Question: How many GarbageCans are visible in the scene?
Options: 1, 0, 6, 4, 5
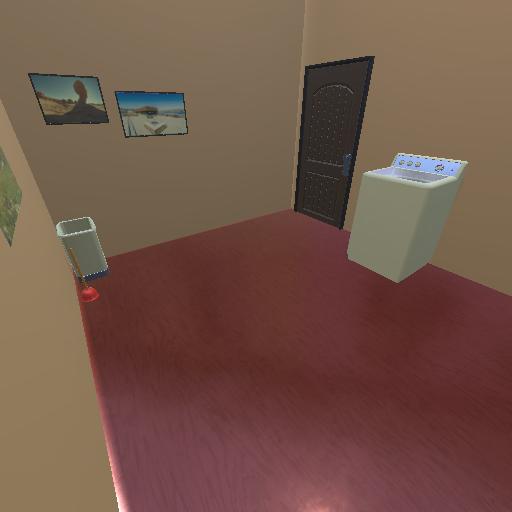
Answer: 1